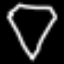
Label: diamond